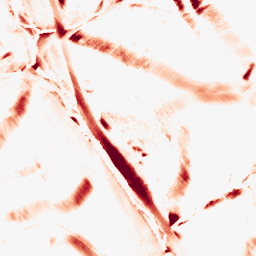
Category: morphological
Decomposition family: morphological_diamond
Decomposition parameters: operation: opening
radius: 15
Upsampling method: cubic_catmull_rom
Upsampling parameters: scale: 8
Upsampling scale: 8